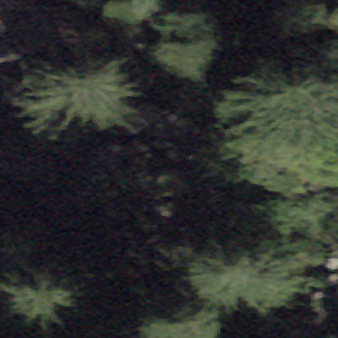
Label: other